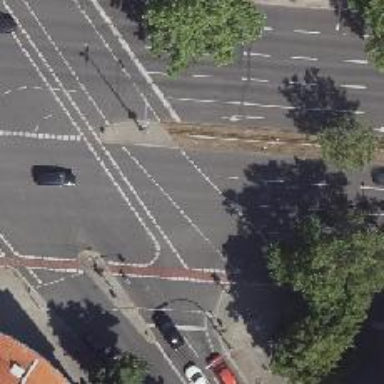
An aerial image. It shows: Road crossing with traffic signals.